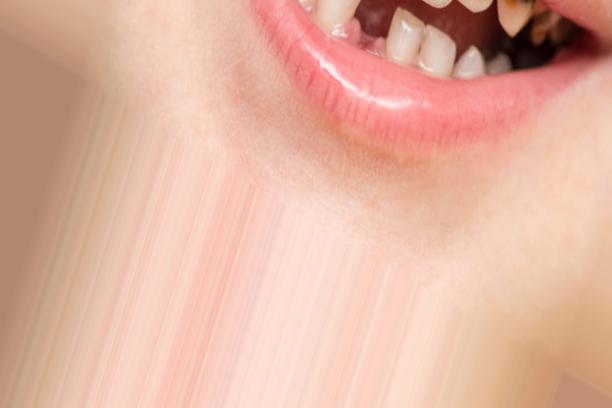
Condition: Caries